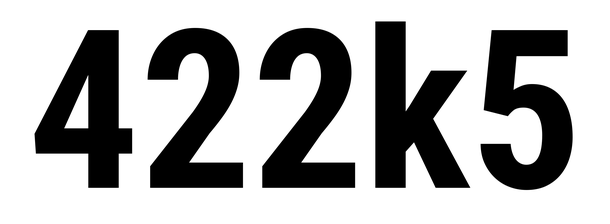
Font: Roboto_Condensed_Bold